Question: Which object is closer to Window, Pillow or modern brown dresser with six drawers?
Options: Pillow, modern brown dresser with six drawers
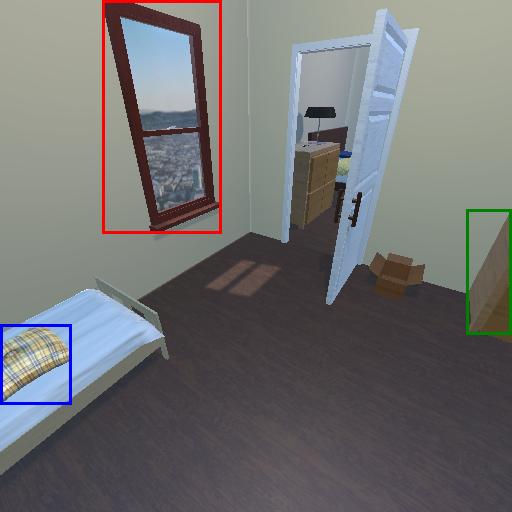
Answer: Pillow